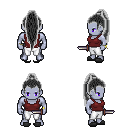
a pixel art fantasy rpg character, male body template, dark elf, purple skin, maroon pirate shirt, white pants, gray extra-long topknot hairstyle, bracelets, gray slippers, dagger, four views (front, back, left, right), 2x2 character sprite sheet, small pixel art, hard edges, no anti-aliasing